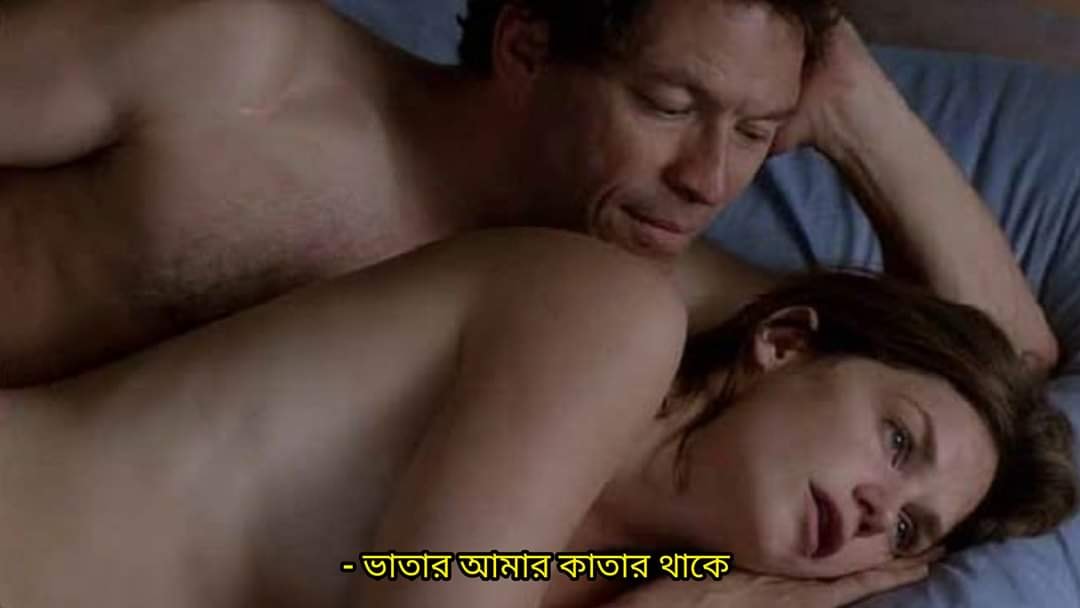
Caption: -ভাতার আমার কাতার থাকে
Label: hate